Aerial crown-view tile of a tropical tree (Barro Colorado Island, Panama), acquired 20250512:
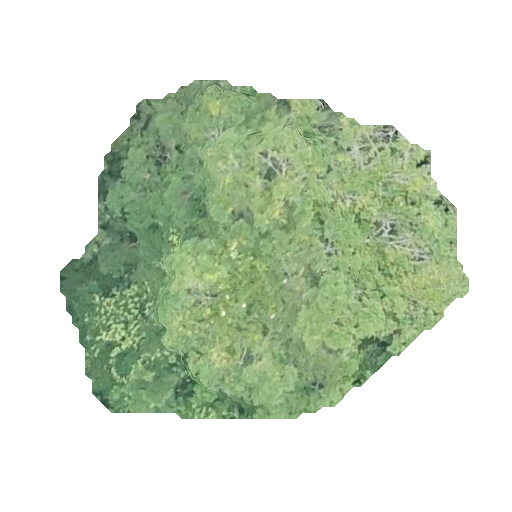
Species: Terminalia amazonia
GBIF accepted scientific name: Terminalia amazonica
Crown area: 150.04 m²